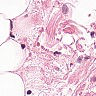
Metastatic tissue present: no